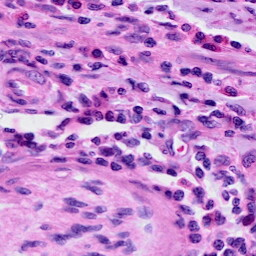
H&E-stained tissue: Cervix